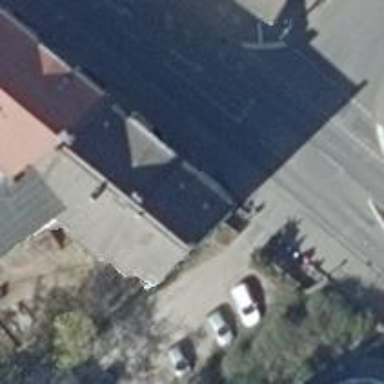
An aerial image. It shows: Pub.